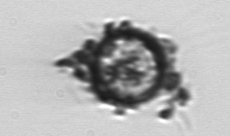
Label: Thalassiosira_TAG_external_detritus